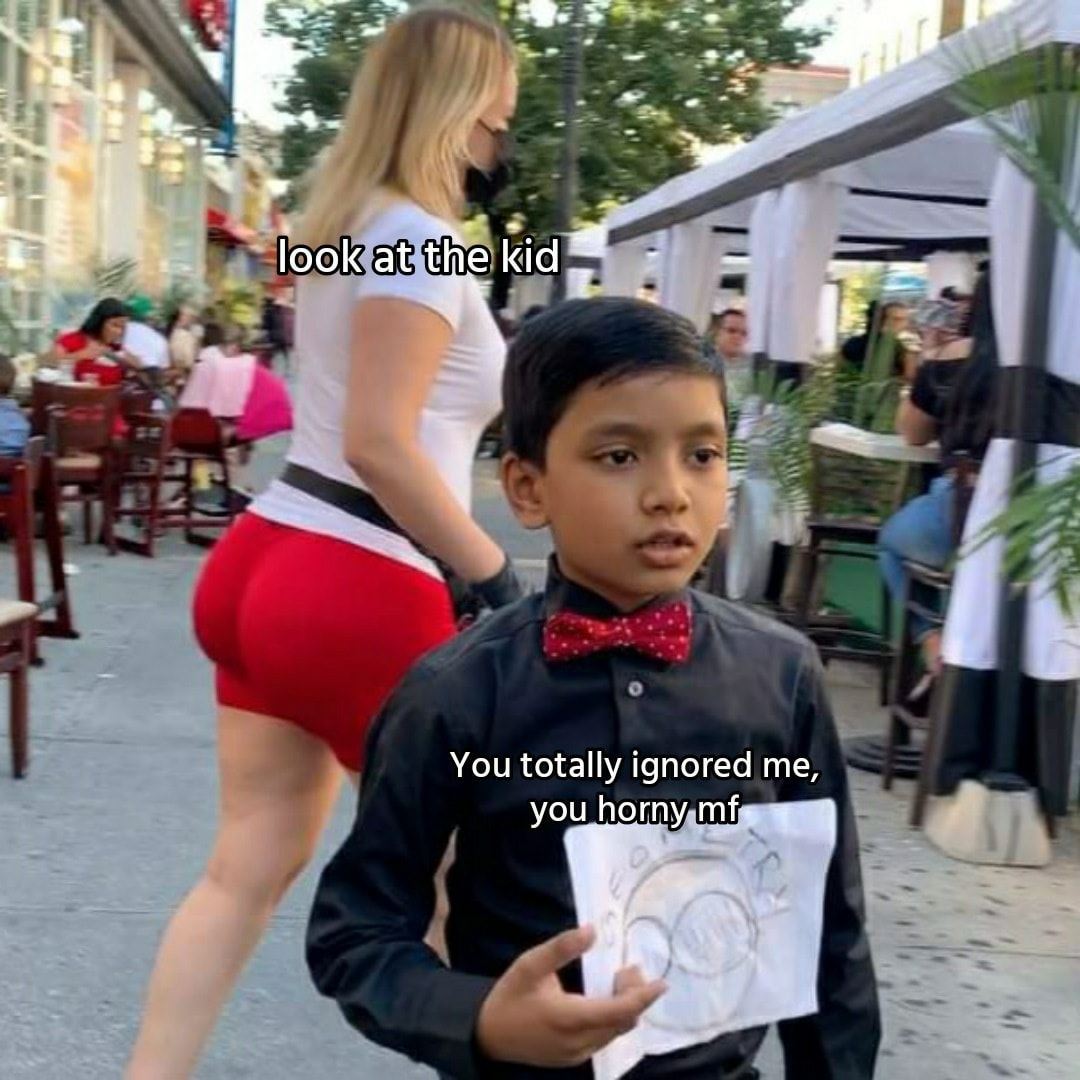
Caption: look at the kid      You totally ignored me , you horny mf
Label: hate